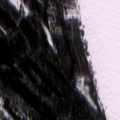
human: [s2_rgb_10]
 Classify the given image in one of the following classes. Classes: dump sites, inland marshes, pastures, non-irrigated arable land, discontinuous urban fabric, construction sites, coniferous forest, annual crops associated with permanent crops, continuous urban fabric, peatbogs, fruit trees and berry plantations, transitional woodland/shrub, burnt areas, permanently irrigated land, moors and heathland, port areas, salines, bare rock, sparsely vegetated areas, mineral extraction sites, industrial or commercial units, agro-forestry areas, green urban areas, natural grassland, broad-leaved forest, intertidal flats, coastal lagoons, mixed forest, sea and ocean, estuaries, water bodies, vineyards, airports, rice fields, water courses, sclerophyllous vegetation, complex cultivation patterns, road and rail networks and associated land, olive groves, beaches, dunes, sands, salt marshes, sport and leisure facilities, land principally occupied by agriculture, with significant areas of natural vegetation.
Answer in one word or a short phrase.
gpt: broad-leaved forest, mixed forest, salt marshes, sea and ocean